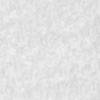
Label: no_change